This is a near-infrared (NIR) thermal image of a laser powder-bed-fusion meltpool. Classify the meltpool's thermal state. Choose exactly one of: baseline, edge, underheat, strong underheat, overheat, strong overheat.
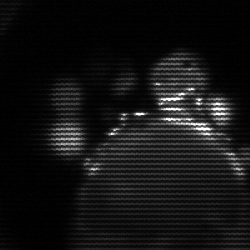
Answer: edge